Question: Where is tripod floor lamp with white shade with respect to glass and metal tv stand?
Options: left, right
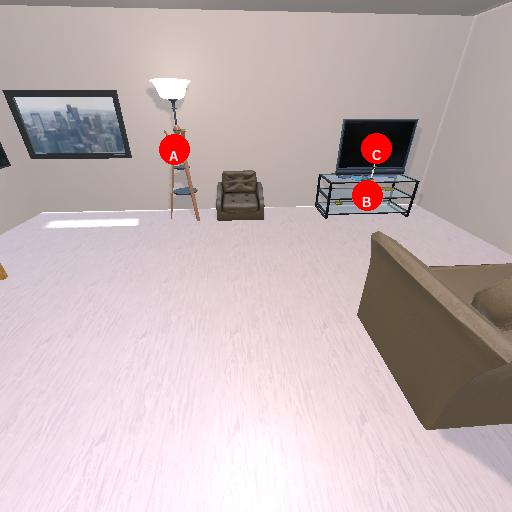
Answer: left